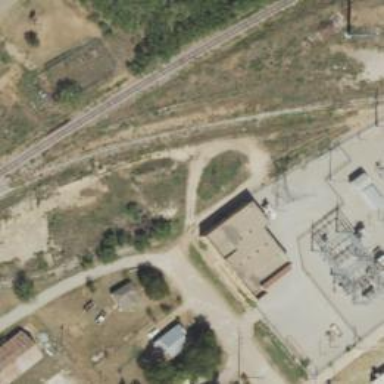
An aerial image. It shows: Abandoned spur railway.